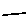
Label: line